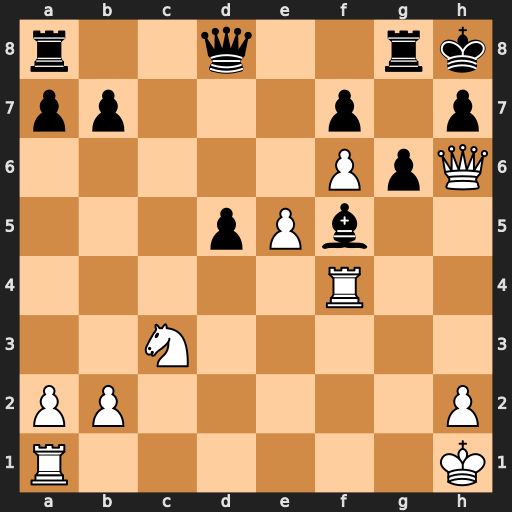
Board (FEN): r2q2rk/pp3p1p/5PpQ/3pPb2/5R2/2N5/PP5P/R6K
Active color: w
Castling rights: -
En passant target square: -
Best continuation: Qxh7+ Kxh7 Rh4#